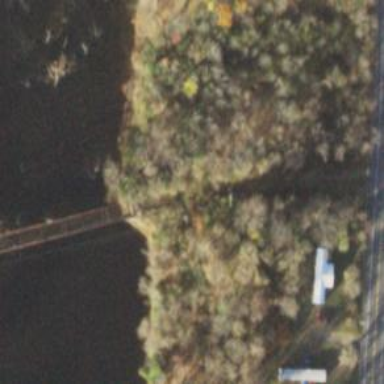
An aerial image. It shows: Abandoned road with bridge.